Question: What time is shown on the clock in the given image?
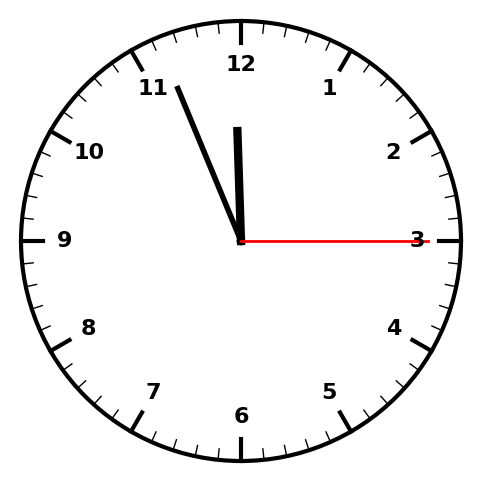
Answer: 11:56:15